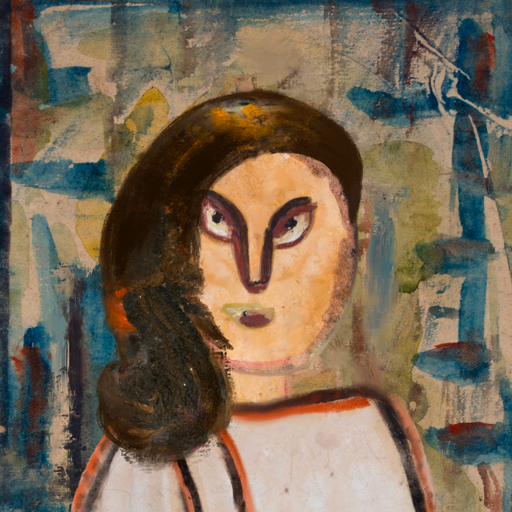
Background: Orphan, Head And Neck Front: Childish, Face Front: After_Raid, Bust: Roy_Bahadur, Hair Front: Gypsy_Queen, Head Accessory: Blank, Second Necklace: Blank, Necklace: Blank, Baby: Blank